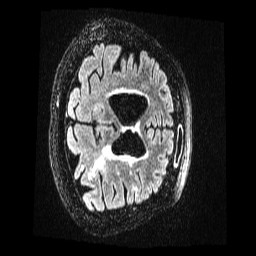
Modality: FLAIR
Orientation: axial
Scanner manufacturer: ge
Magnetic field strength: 1.5 T
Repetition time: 7 s
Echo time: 0.1332 s